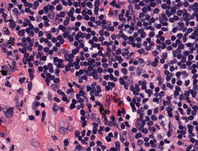
Tumor epithelial tissue: no
Tumor-associated stroma tissue: yes
Normal tissue: no